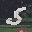
Label: 5